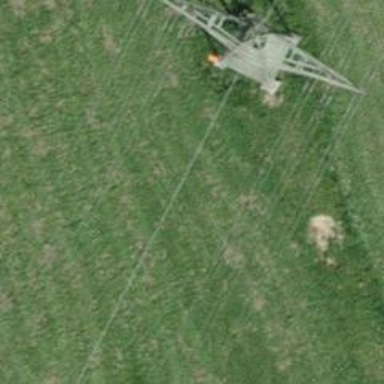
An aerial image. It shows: Pipeline marker.